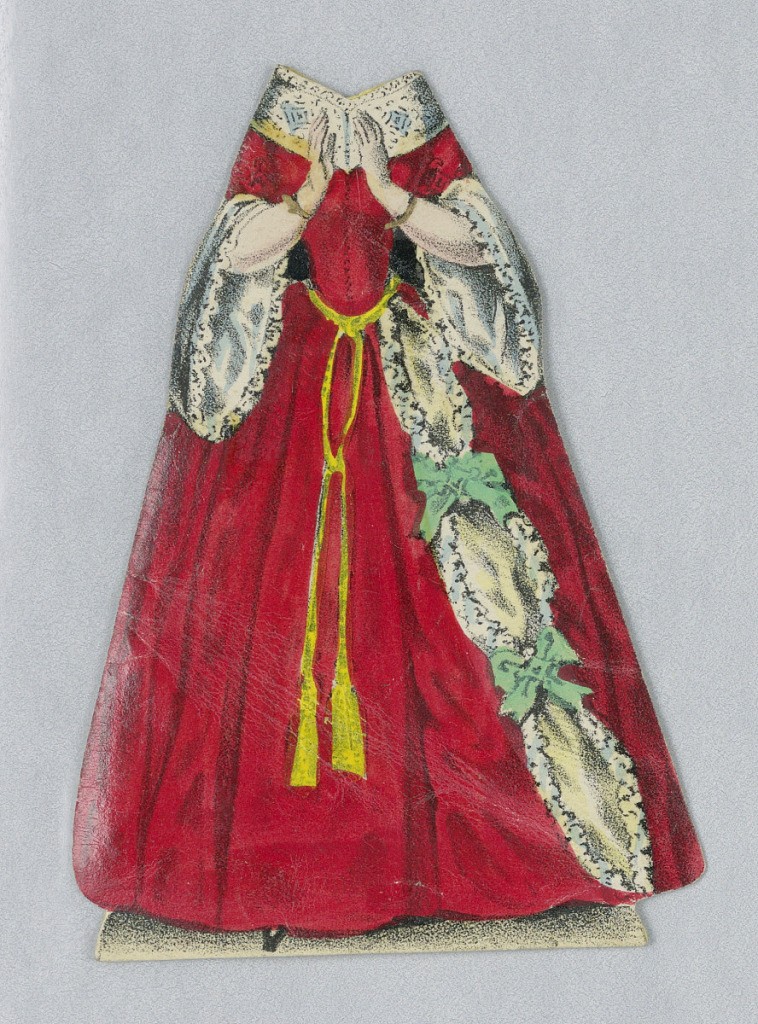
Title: Jenny Lind Paper Doll Costume, Valentine from the opera "Die Hugenotten" (The Huguenots)
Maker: Jenny Lind, Swedish, 1820–1887
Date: ca. 1850
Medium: Lithograph on white wove paper
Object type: Print
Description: Paper doll costume for the figure of Jenny Lind representing the character Valentine from the opera Die Hugenotten (The Huguenots). Designed to be placed over the doll.